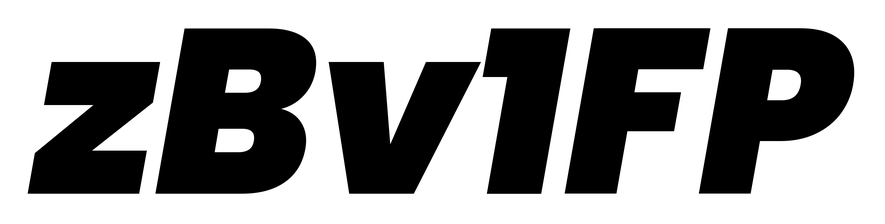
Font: Poppins-BlackItalic